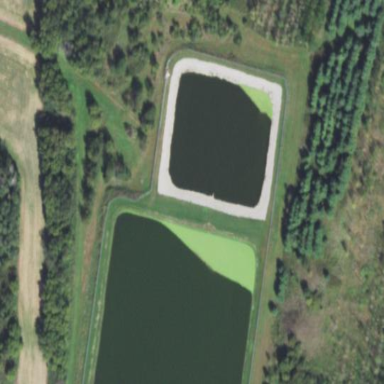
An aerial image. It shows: Natural reservoir of water.